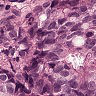
Metastatic tissue present: yes